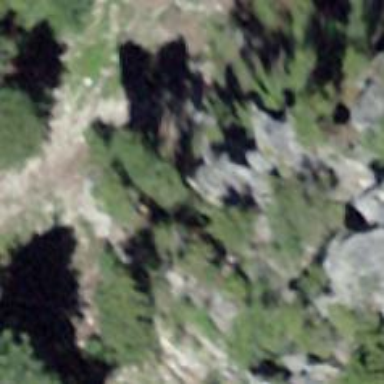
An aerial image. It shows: Cliff in nature.